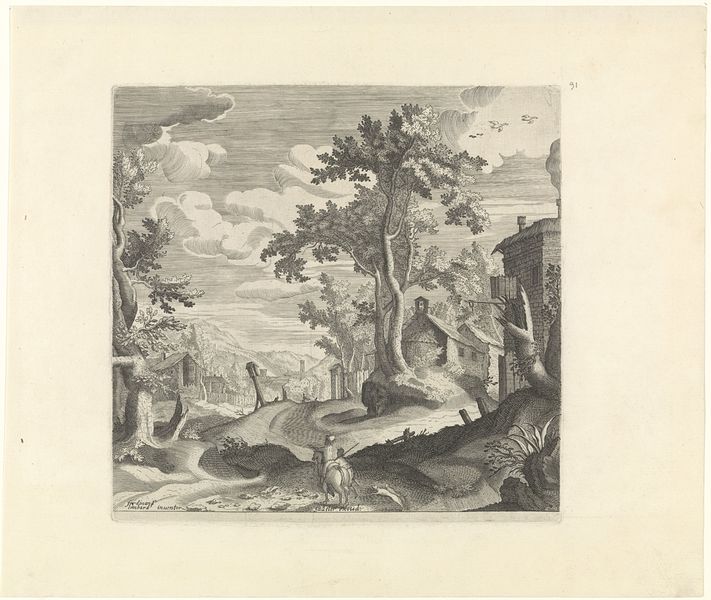
Titel: Landschap met twee jagers
Künstler: Johann (I) Sadeler
Standort: Amsterdam
Institution: Rijksmuseum
Schlagwörter: wolken, bäume, landschaft, grau, gebäude, haus, weg, vögel, hütte, pflanzen, pferd, reiter, sattel, berge, dorf, monster, schwarz/weiß